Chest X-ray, AP view. Patient: 75 years old, sex F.
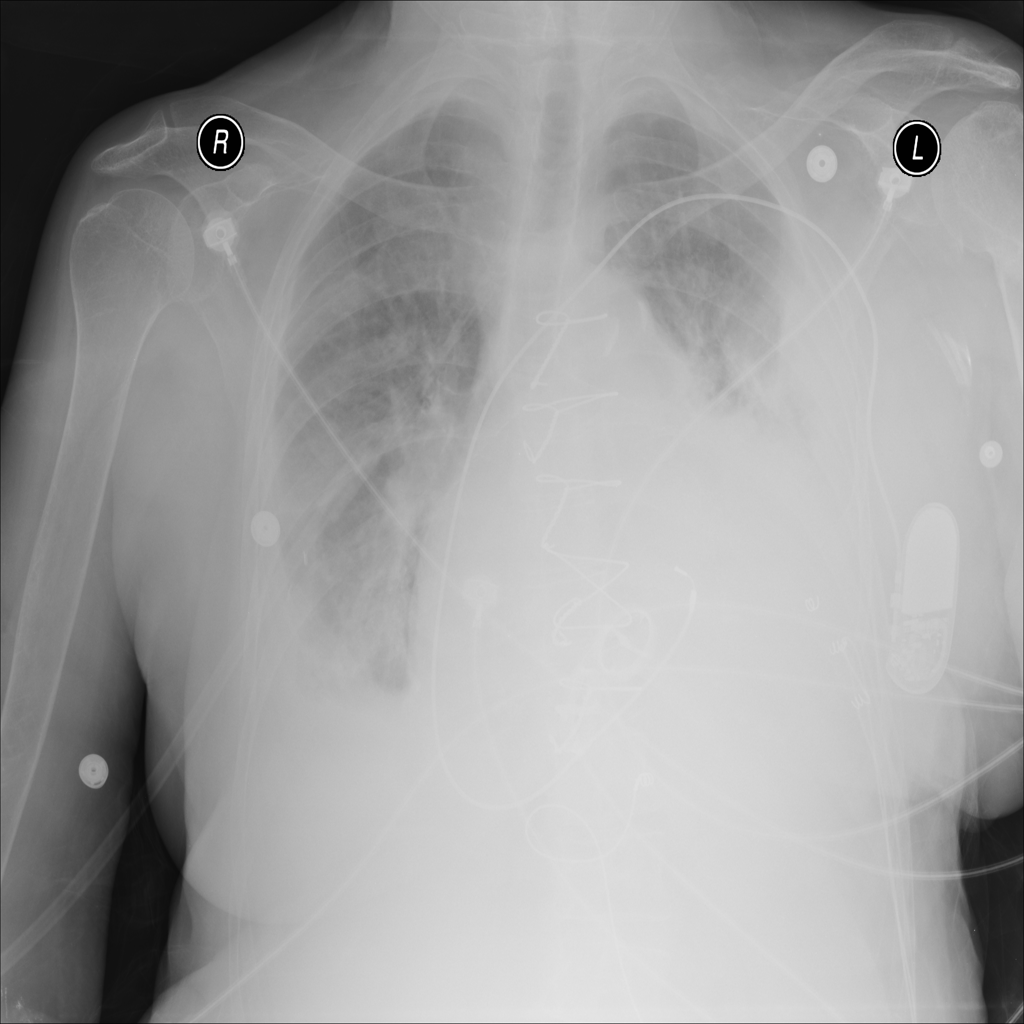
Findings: Effusion